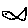
Label: fish